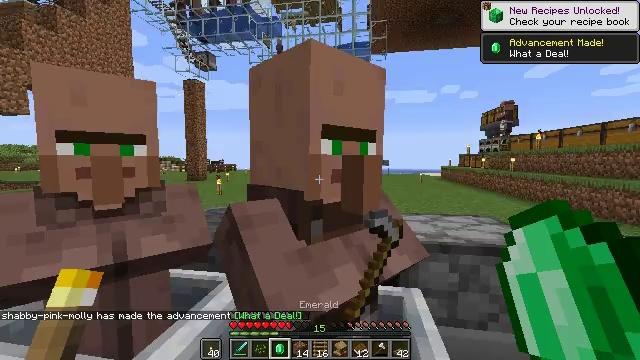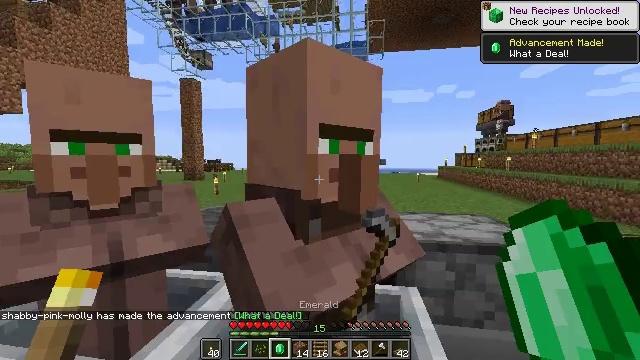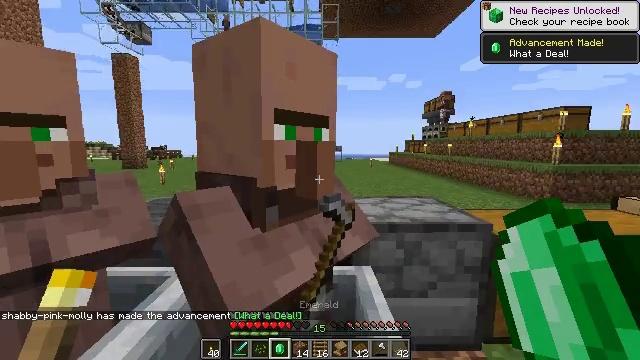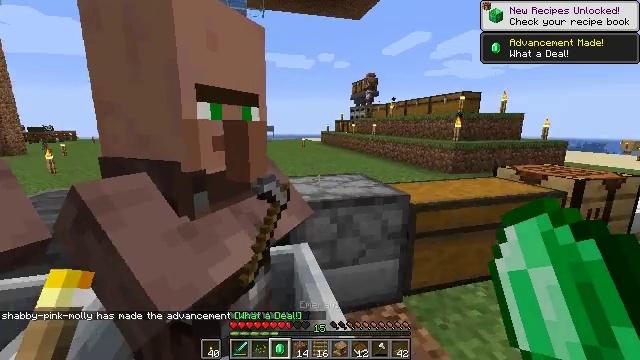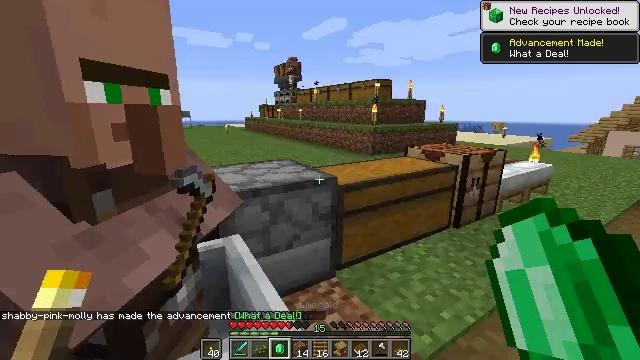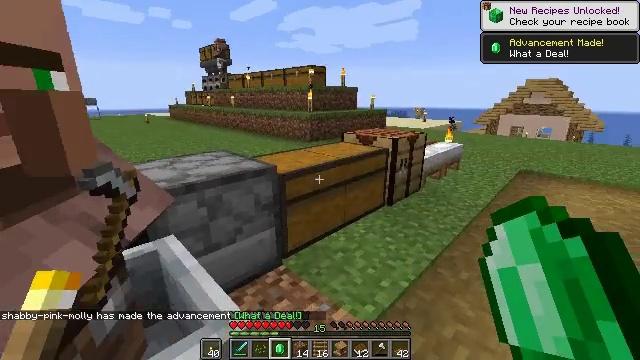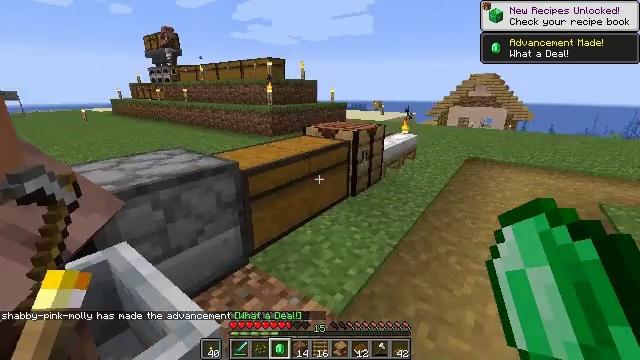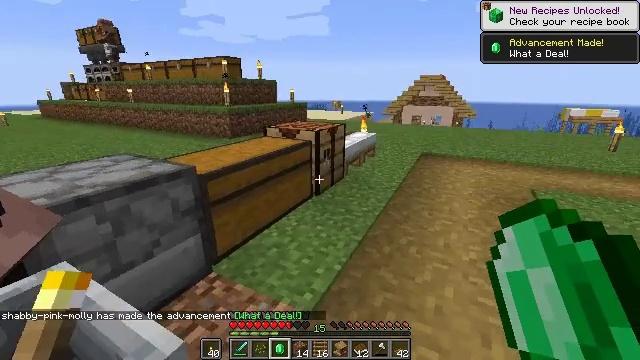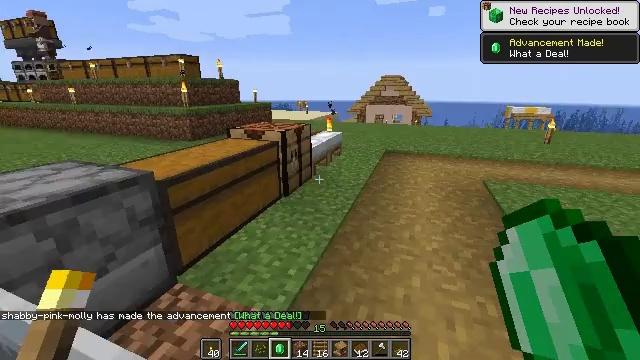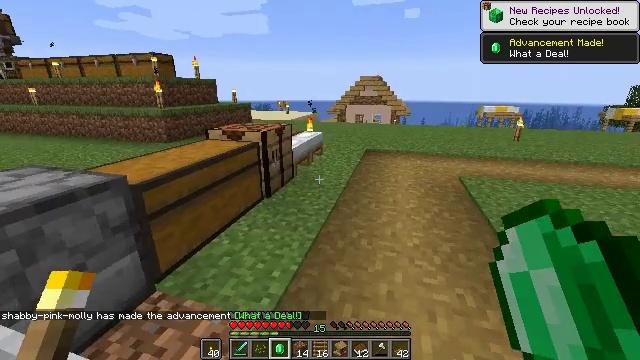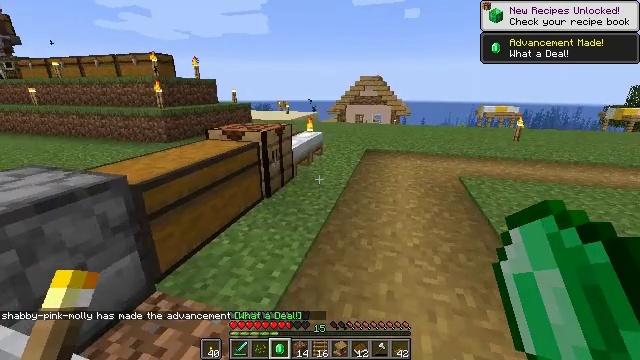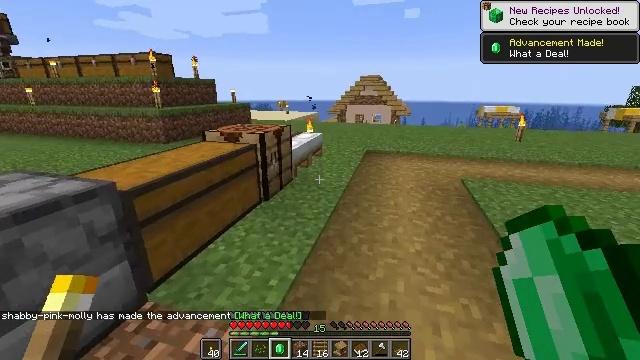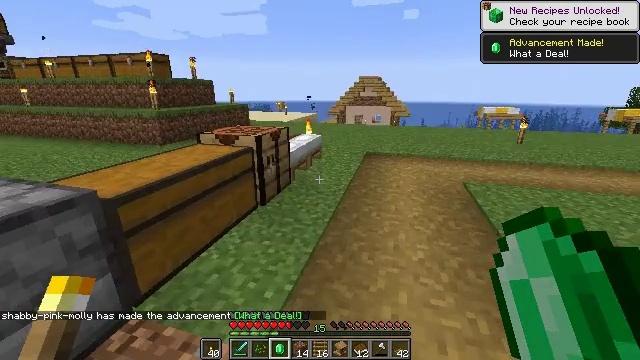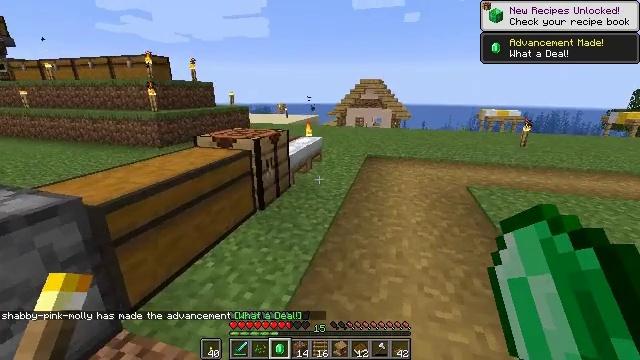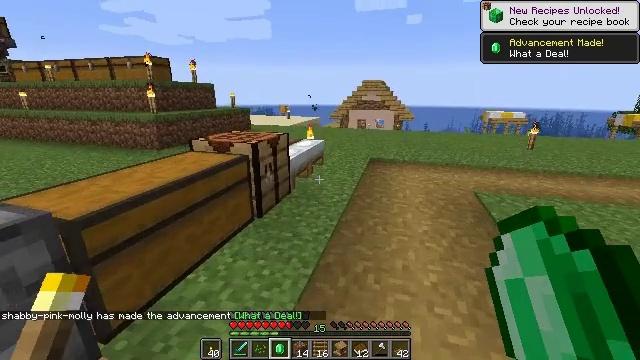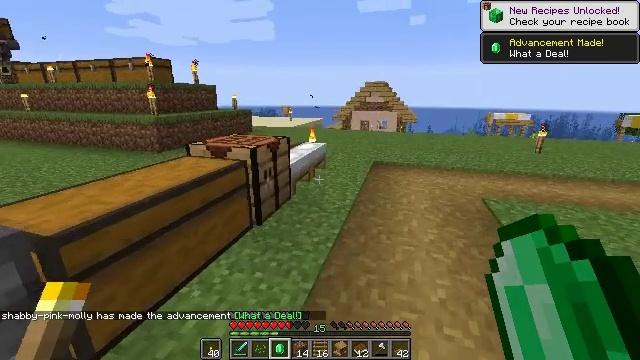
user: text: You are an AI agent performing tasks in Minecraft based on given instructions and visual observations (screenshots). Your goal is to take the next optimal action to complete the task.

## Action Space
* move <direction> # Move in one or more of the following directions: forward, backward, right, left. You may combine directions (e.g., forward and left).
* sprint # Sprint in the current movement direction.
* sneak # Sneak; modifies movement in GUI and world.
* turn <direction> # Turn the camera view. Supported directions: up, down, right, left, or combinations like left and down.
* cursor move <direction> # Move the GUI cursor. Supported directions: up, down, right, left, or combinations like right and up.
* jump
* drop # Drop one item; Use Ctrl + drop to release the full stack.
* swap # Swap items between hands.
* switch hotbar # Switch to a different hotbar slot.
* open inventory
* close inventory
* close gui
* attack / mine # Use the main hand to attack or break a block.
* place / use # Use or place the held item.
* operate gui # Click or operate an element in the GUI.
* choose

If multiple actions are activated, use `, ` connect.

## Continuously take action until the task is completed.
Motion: motion action
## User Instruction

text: Prepare rabbit stew on the crafting table.
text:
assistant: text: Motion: no_op
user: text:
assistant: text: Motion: turn right and down
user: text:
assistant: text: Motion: turn right and down
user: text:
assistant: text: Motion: turn right and down
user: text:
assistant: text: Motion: turn right and down
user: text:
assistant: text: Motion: turn right and down
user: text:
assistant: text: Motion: turn right
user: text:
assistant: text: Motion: turn right
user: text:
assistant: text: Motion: turn right
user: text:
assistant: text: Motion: no_op
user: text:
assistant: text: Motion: move forward
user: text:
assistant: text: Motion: move forward
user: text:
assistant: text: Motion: move forward
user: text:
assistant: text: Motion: move forward
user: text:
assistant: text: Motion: move forward and move right
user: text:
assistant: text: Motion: move forward and move right, turn left
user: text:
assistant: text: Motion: move forward and move right, sprint, turn left and up
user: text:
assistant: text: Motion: move forward and move right, sprint, turn left and up
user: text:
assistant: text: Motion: move forward and move right, sprint, turn left and up
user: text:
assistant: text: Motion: move forward and move right, sprint, turn left
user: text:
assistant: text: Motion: move forward, turn left
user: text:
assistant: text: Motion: move forward, turn left and down
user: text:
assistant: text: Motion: move forward, sprint, turn left and down
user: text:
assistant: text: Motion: move forward, sprint, turn left and down
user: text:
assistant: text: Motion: move forward, sprint, turn left and down, jump
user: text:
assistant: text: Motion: move forward, jump
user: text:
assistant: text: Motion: move forward, turn left, jump
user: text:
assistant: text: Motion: move forward, turn left, jump
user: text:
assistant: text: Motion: move forward, turn left, jump
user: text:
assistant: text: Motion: move forward, turn right, jump